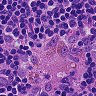
Metastatic tissue present: yes